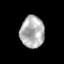
Tissue: prostate
Cell type: Epithelial cells
Senescence score: 0.3403
Nuclear area (px): 749
Mean DAPI intensity: 175.983